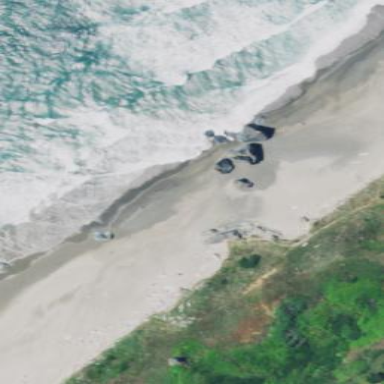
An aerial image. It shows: Sandy beach with natural surroundings.